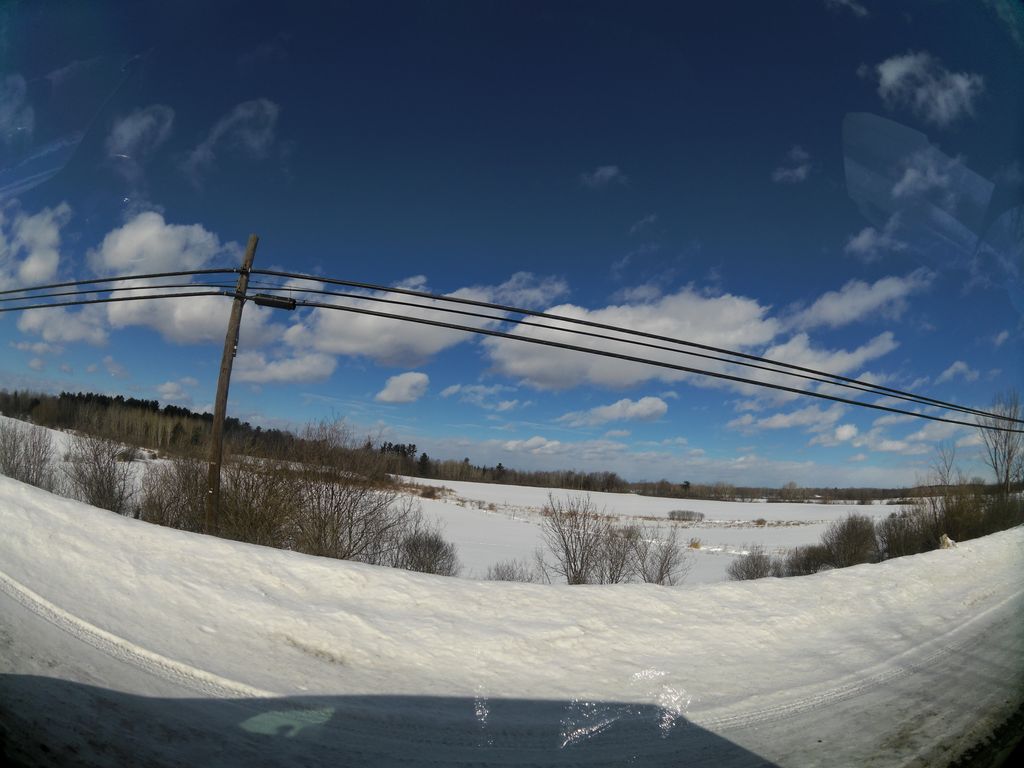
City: ottawa-gatineau